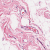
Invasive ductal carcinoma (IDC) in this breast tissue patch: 0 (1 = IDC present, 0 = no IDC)